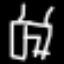
Label: pants